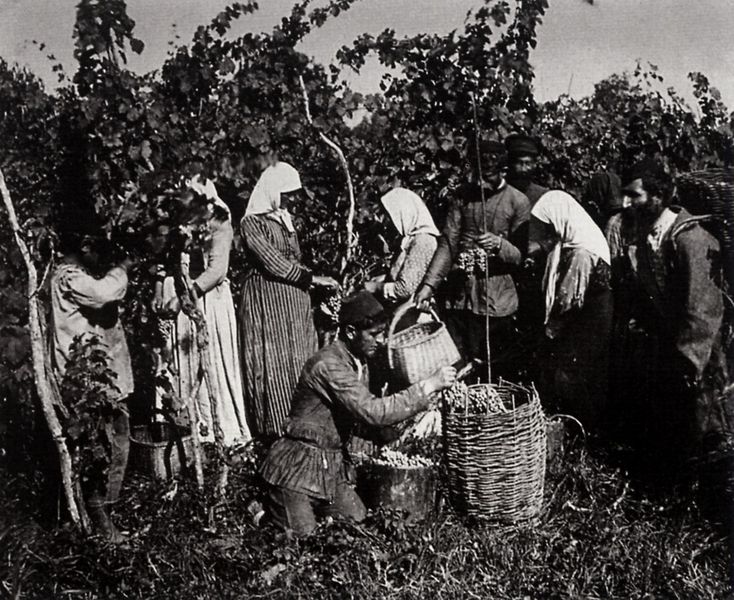
Titel: Weinernte in Tiflis
Künstler: Dmitrij Ivanovic Ermakov
Standort: Moskau
Institution: Historisches Museum
Schlagwörter: blätter, dunkel, gruppe, himmel, laub, mann, schatten, weiß, bäume, frauen, menschen, frau, grau, hell, hut, kleid, kleider, licht, männer, schwarz, gras, gürtel, wiese, bart, bärte, kappe, kappen, mütze, kragen, stehen, tragen, vollbart, hände, sonne, land, personen, pflanzen, arbeit, bauern, henkel, trauben, pflücken, taille, röcke, ernte, körbe, reisig, russland, sonnenlicht, arbeiter, stämme, wein, kopftuch, gestreift, streifen, korb, bauer, foto, fotografie, photographie, geflecht, weidenkorb, weiden, schwarz weiss, knien, reichen, tracht, knieend, wams, kopftücher, stange, hopfen, rebe, reben, weinrebe, weinstock, türkei, fotogarfie, klieder, lese, weinlese, weinbauern, weinreben, weinstöcke, millet, ernten, schütten, bartlos, erntehelfer, weinernte, balkan, albanien, anreichen, bulgarien, hopfenernte, mazedonien, obstpflückerinnen